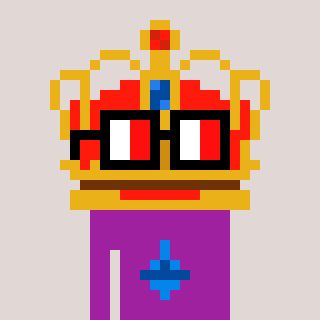
a pixel art character with square glasses with black frames and red eyes, a crown-shaped head and a magenta-colored body on a warm background